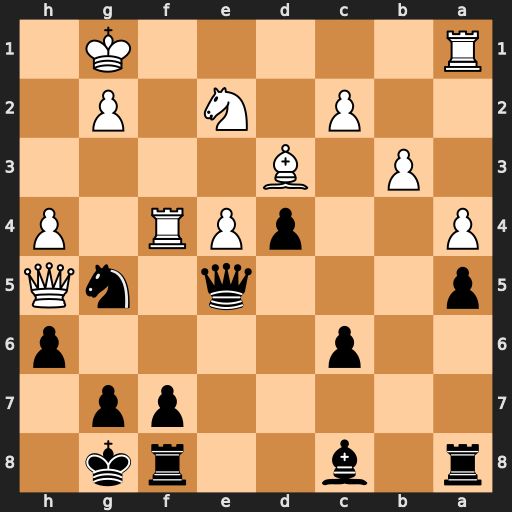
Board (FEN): r1b2rk1/5pp1/2p4p/p3q1nQ/P2pPR1P/1P1B4/2P1N1P1/R5K1
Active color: b
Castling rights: -
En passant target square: -
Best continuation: Nh3+ gxh3 Qxh5